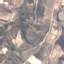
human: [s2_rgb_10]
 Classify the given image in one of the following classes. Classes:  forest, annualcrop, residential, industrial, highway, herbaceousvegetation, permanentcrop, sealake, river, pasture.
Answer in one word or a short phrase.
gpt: PermanentCrop